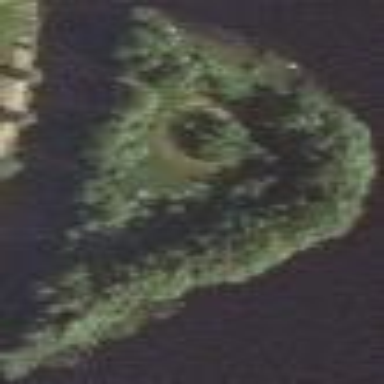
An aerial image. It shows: Islet.